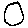
Label: circle